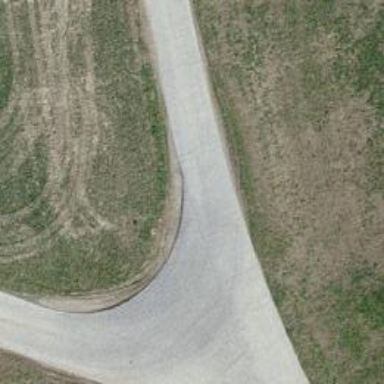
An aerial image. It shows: Track with grade 1 quality.